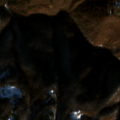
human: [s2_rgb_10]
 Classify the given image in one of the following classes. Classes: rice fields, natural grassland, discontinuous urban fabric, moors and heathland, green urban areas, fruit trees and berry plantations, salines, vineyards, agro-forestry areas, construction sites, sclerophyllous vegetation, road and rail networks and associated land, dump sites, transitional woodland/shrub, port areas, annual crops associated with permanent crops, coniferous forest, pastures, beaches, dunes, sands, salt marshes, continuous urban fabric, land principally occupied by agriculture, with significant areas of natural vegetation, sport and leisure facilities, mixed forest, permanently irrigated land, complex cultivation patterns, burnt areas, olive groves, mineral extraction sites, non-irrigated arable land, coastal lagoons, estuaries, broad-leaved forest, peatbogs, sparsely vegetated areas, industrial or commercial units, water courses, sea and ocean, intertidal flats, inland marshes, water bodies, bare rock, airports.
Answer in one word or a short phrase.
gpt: complex cultivation patterns, broad-leaved forest